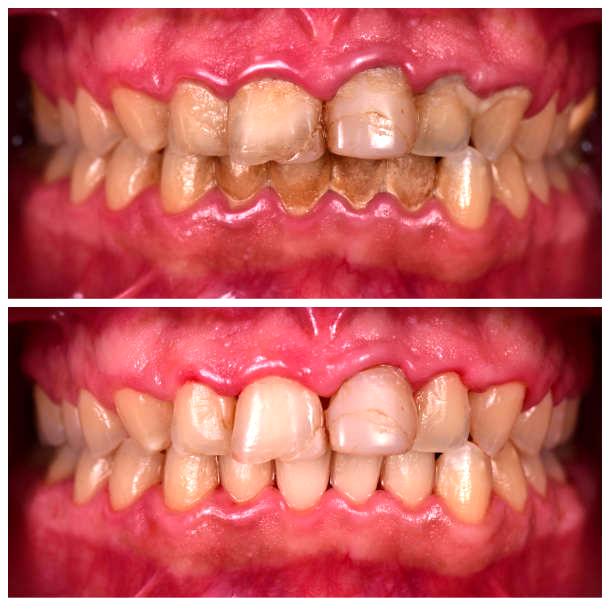
Condition: Gingivitis